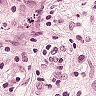
Metastatic tissue present: yes